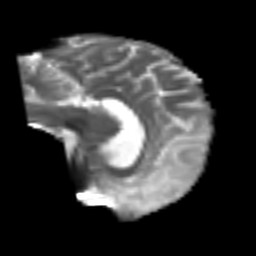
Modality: T2w
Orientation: sagittal
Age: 46
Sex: male
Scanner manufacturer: siemens
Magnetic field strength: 3 T
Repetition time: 4.999 s
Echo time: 0.07946 s